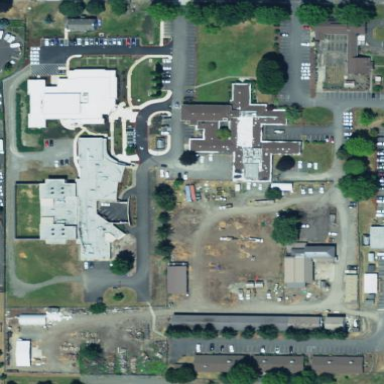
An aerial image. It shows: Prison.